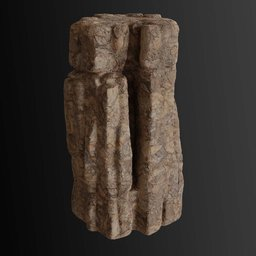
Label: nature